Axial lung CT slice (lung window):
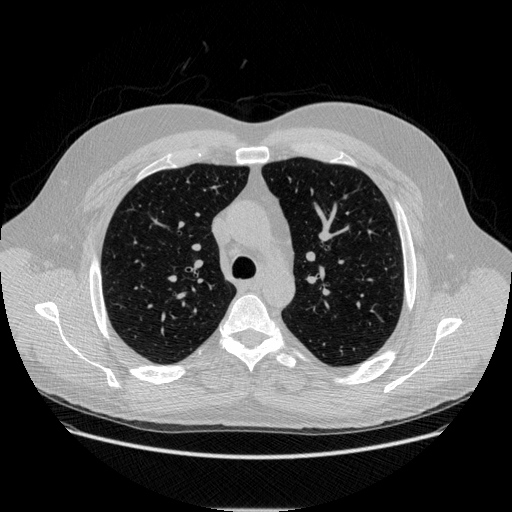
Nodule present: no